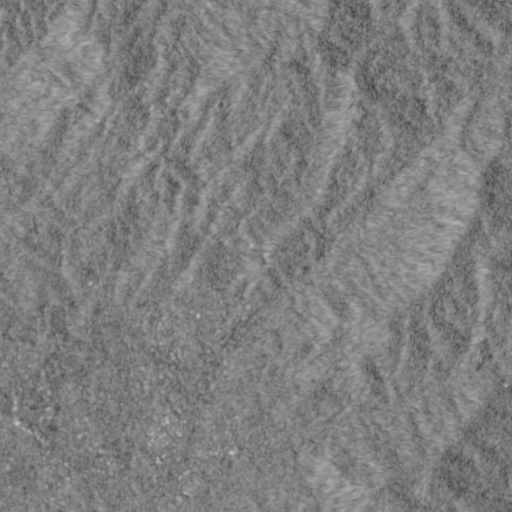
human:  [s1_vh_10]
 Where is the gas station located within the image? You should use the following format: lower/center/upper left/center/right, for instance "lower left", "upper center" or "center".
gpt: The gas station is located in the lower left of the image.
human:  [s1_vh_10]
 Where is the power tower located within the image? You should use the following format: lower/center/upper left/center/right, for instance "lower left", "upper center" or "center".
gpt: The power tower is located in the lower left of the image.
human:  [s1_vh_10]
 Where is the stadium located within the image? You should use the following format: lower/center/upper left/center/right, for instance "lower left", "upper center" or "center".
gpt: The stadium is located in the lower left of the image.
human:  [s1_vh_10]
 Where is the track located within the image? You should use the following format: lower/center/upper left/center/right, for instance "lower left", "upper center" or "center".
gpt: The track is located in the lower left of the image.
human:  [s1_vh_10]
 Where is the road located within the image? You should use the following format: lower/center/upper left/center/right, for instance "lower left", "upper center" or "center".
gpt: There is no road in the image.

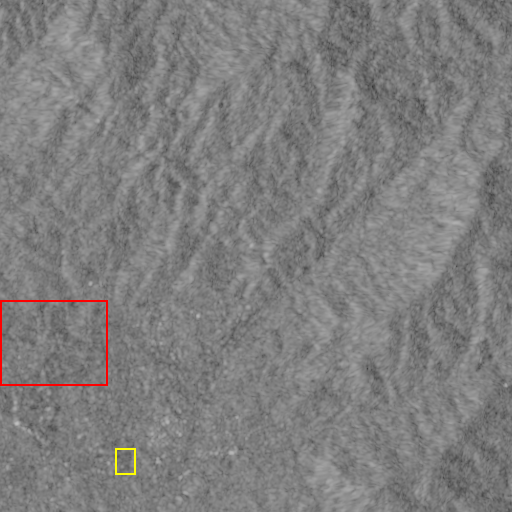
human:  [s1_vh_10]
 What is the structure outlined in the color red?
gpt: The structure outlined in red is a park.
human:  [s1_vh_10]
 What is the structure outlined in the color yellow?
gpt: The structure outlined in yellow is a stadium.
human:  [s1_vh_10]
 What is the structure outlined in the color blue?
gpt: There is no blue outline.